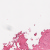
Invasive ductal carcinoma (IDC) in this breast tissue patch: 0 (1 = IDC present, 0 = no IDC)